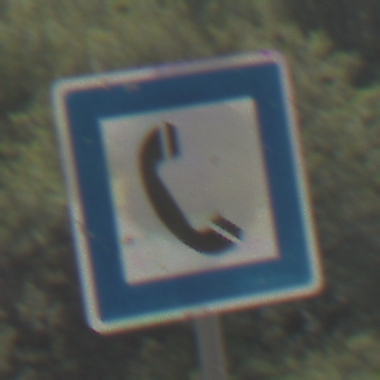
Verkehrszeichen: Fernsprecher
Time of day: Midday
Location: Outdoor (Nature)
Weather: PartlyCloudy
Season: NotSpecified
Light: Natural